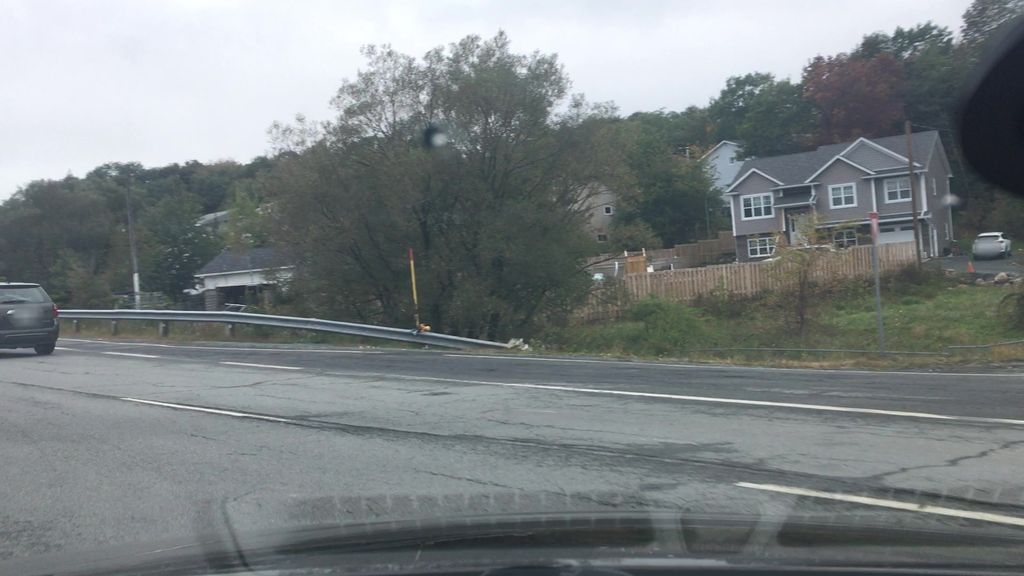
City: halifax